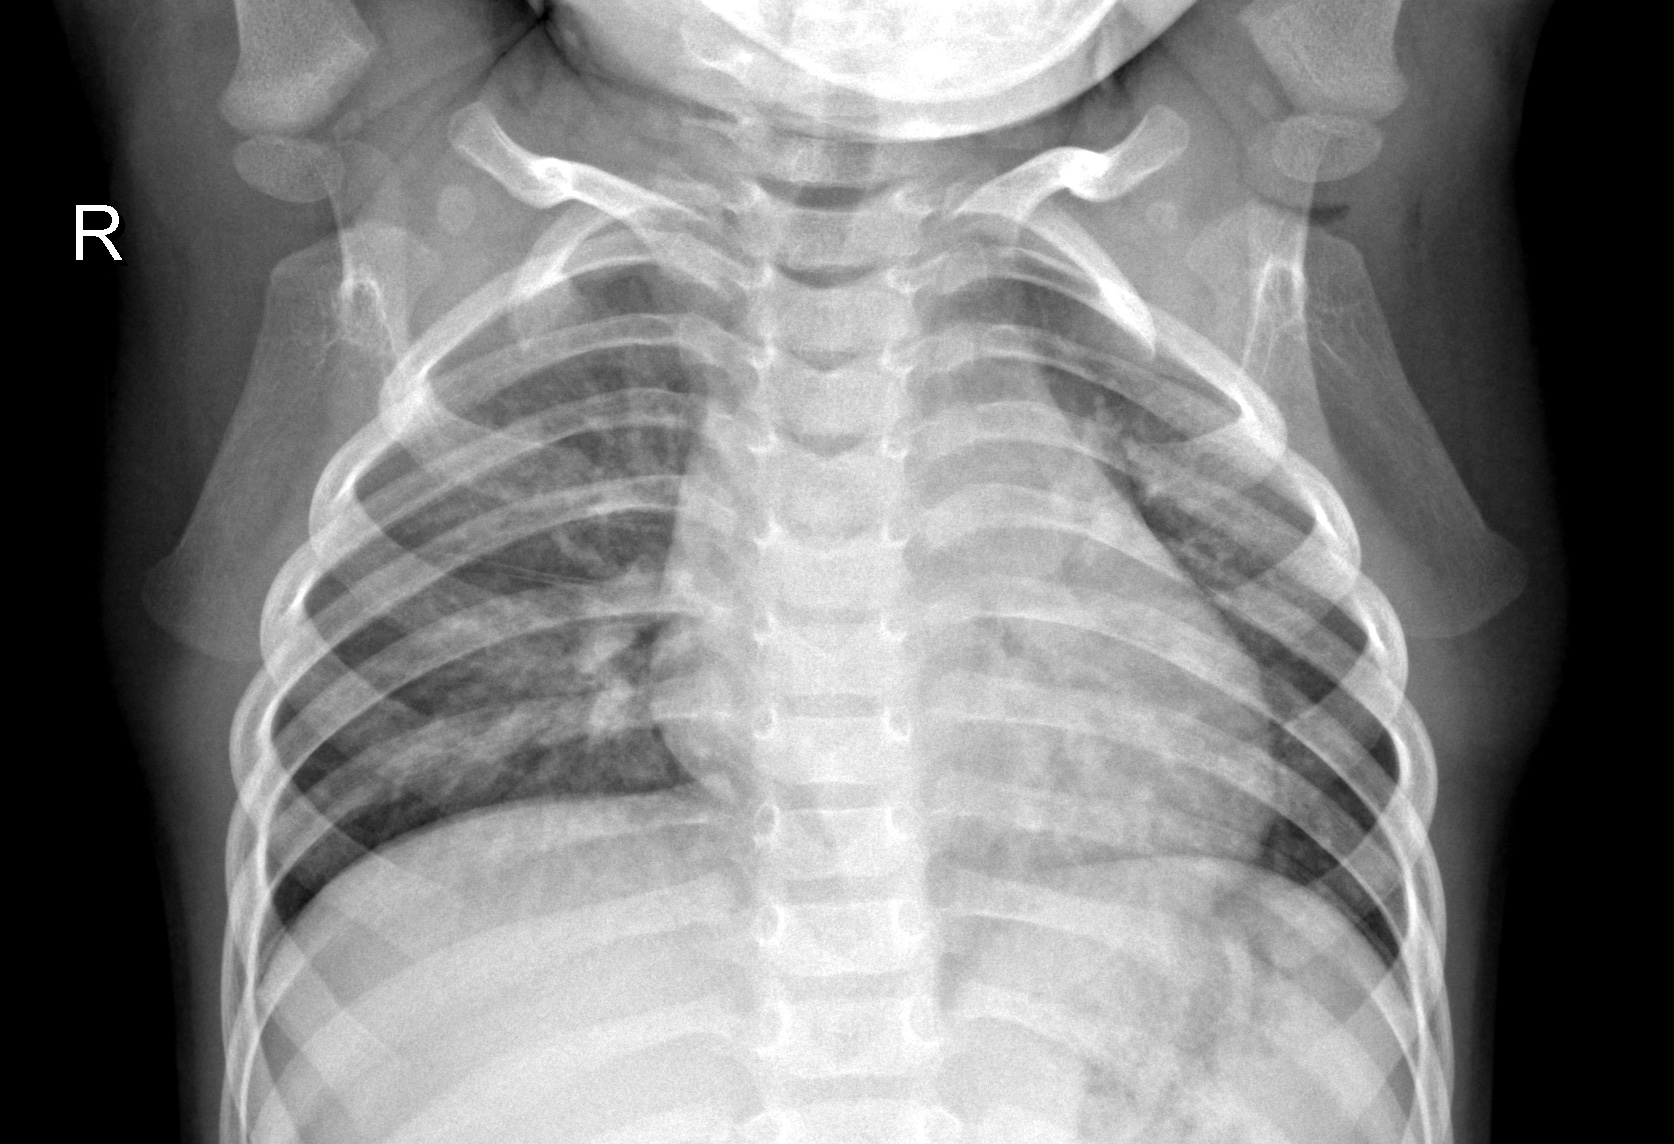
Diagnosis: NORMAL